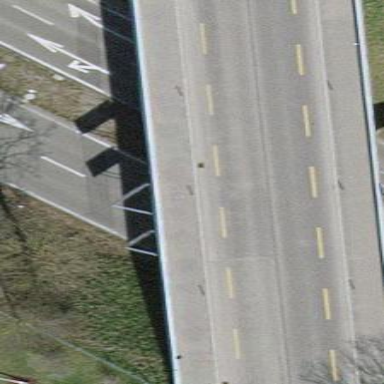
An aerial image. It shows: Man-made bridge.